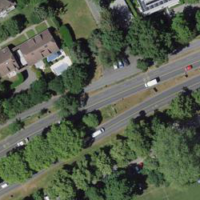
EUNIS habitat code: 55
Species observed at this site:
Cercis siliquastrum
Prunus lusitanica